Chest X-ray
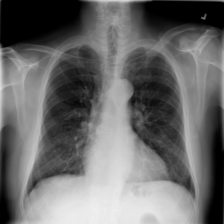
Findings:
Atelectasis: negative
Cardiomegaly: negative
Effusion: negative
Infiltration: negative
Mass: negative
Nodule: negative
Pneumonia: negative
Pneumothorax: negative
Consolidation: negative
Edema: negative
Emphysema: negative
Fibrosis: negative
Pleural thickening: negative
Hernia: negative